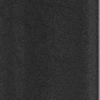
Label: dusty